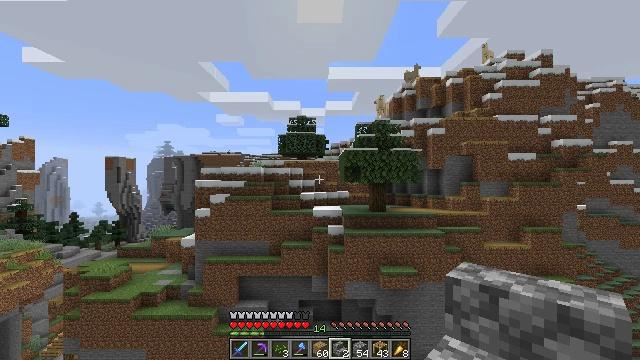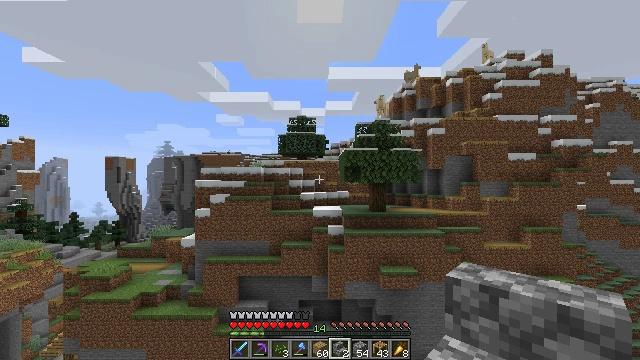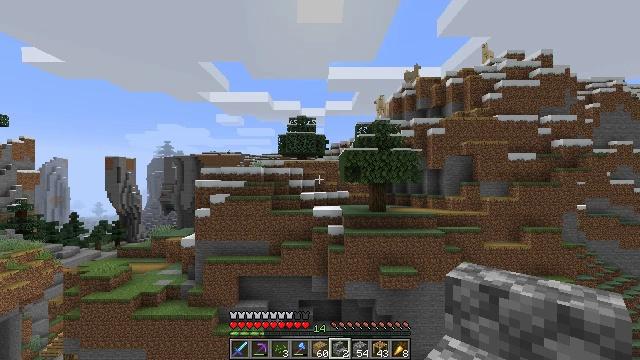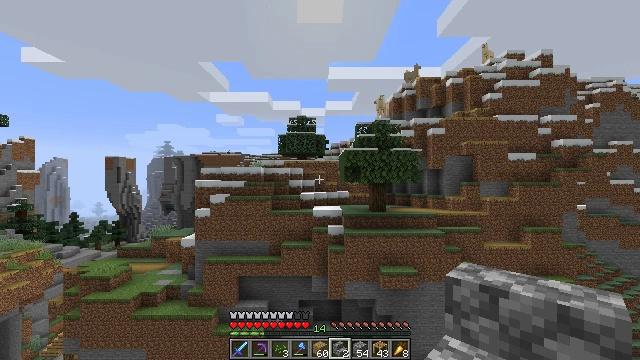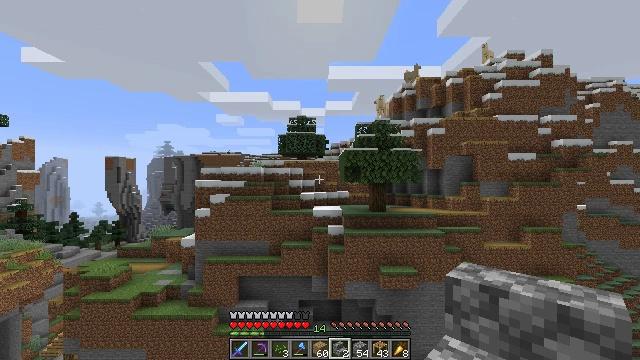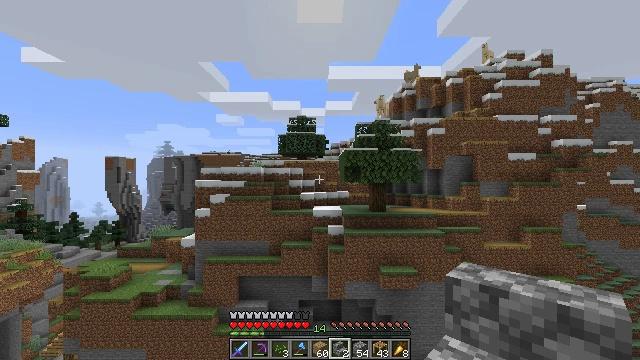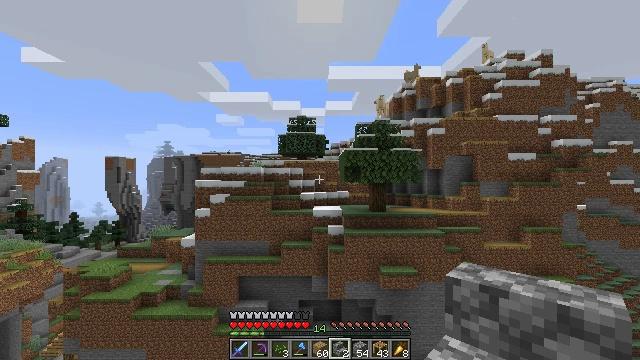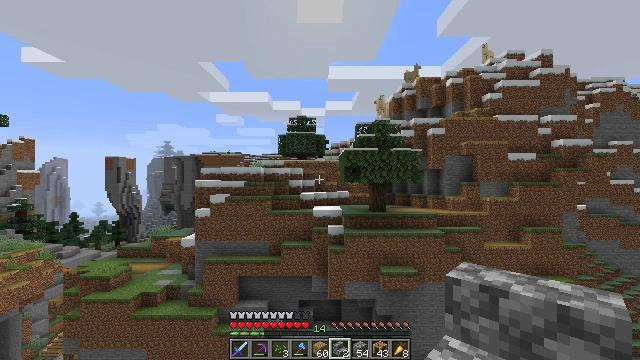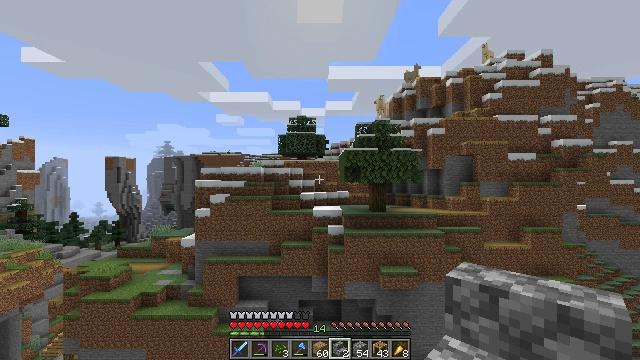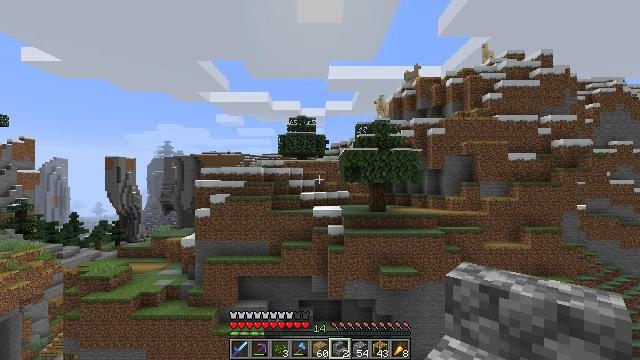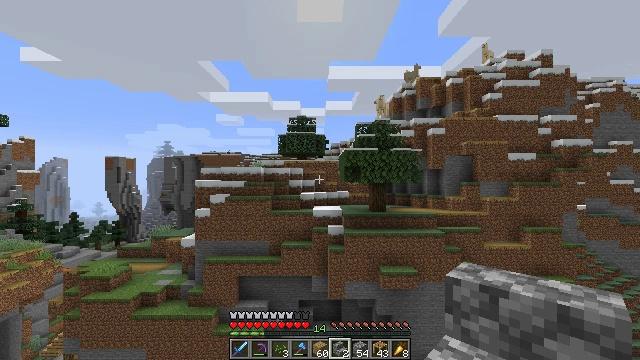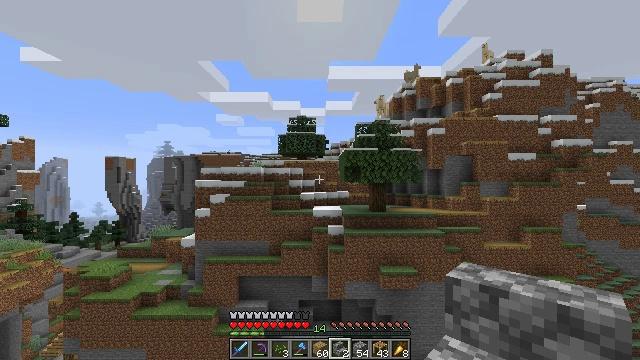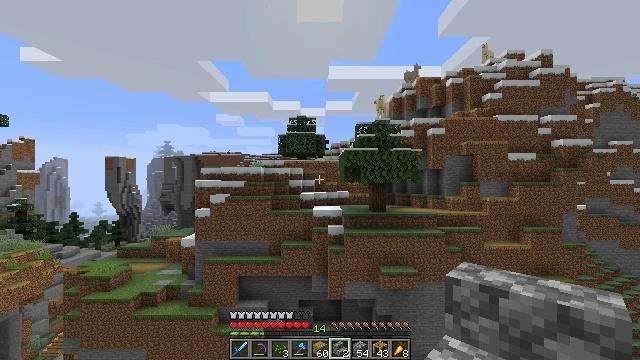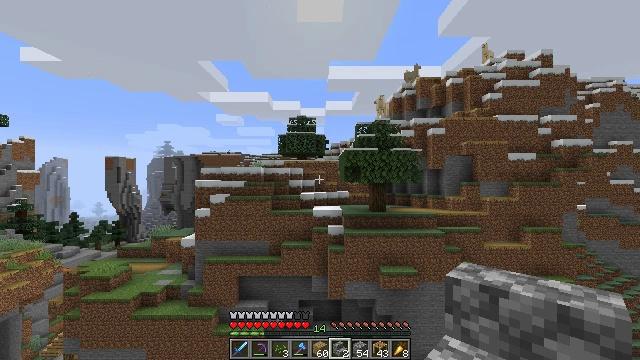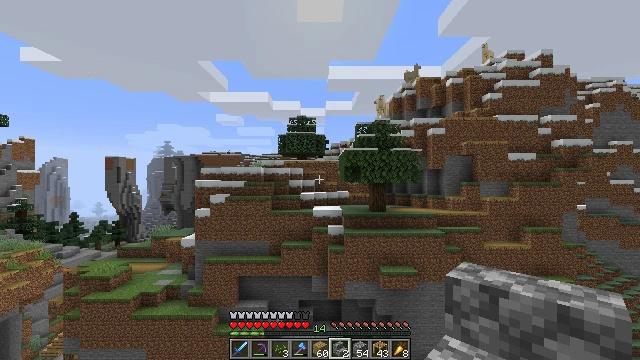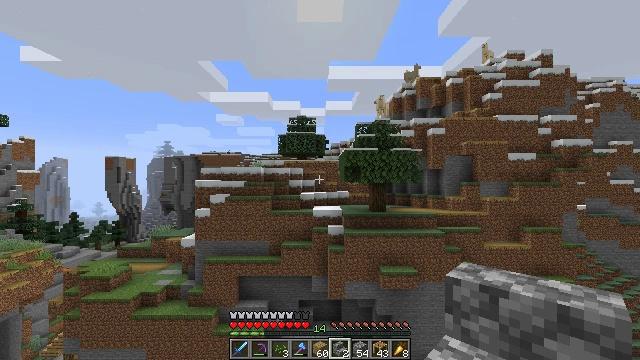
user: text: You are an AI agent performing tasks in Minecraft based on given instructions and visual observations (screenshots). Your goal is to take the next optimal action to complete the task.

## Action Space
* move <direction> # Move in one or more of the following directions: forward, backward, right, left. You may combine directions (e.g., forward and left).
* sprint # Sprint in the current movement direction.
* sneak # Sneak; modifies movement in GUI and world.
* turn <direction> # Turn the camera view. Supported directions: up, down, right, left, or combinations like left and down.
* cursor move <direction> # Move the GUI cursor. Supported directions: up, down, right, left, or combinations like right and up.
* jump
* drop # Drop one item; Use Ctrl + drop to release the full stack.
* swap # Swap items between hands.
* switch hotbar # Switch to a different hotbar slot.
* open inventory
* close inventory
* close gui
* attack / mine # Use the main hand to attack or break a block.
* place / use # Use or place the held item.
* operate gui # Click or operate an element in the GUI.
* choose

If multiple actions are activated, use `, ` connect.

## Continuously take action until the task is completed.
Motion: motion action
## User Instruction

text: Break the scaffolding for reuse.
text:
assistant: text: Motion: no_op
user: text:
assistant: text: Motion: no_op
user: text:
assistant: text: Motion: no_op
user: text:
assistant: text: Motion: no_op
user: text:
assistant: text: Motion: no_op
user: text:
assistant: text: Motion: no_op
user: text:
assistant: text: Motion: no_op
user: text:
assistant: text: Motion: no_op
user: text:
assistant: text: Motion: no_op
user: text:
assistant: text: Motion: no_op
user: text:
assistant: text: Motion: no_op
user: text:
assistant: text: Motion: no_op
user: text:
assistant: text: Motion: no_op
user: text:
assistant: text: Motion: no_op
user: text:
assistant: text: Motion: no_op
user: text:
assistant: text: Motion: no_op
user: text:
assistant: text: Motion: no_op
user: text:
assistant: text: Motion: no_op
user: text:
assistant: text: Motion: no_op
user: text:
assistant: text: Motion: no_op
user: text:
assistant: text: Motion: no_op
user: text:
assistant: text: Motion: no_op
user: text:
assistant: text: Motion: no_op
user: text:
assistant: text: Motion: no_op
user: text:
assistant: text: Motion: no_op
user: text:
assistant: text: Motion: no_op
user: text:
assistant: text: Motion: no_op
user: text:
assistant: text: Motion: no_op
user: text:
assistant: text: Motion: no_op
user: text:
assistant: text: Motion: no_op